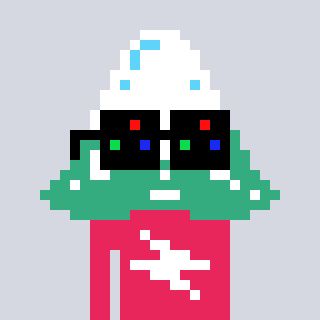
a pixel art character with square black sunglasses, a snowy mountain-shaped head and a redpinkish-colored body on a cool background